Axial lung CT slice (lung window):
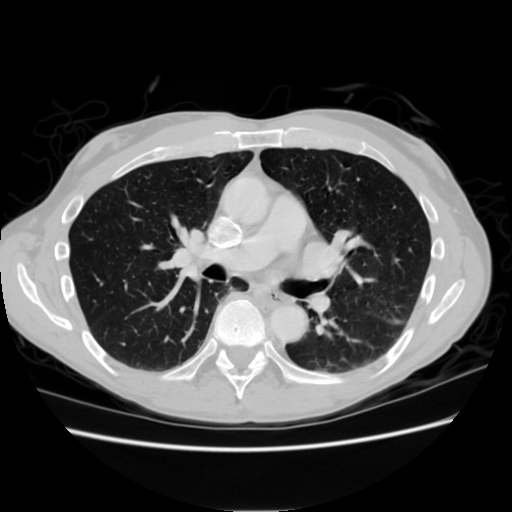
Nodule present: no